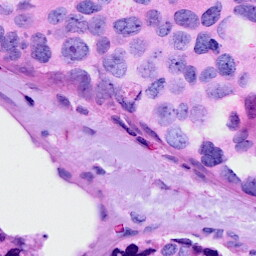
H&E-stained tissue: Breast